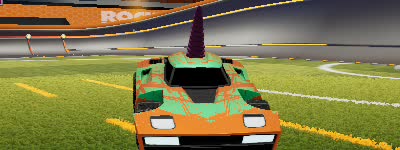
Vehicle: breakout